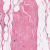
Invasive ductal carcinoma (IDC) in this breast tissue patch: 0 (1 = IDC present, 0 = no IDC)